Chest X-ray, PA view. Patient: 44 years old, sex F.
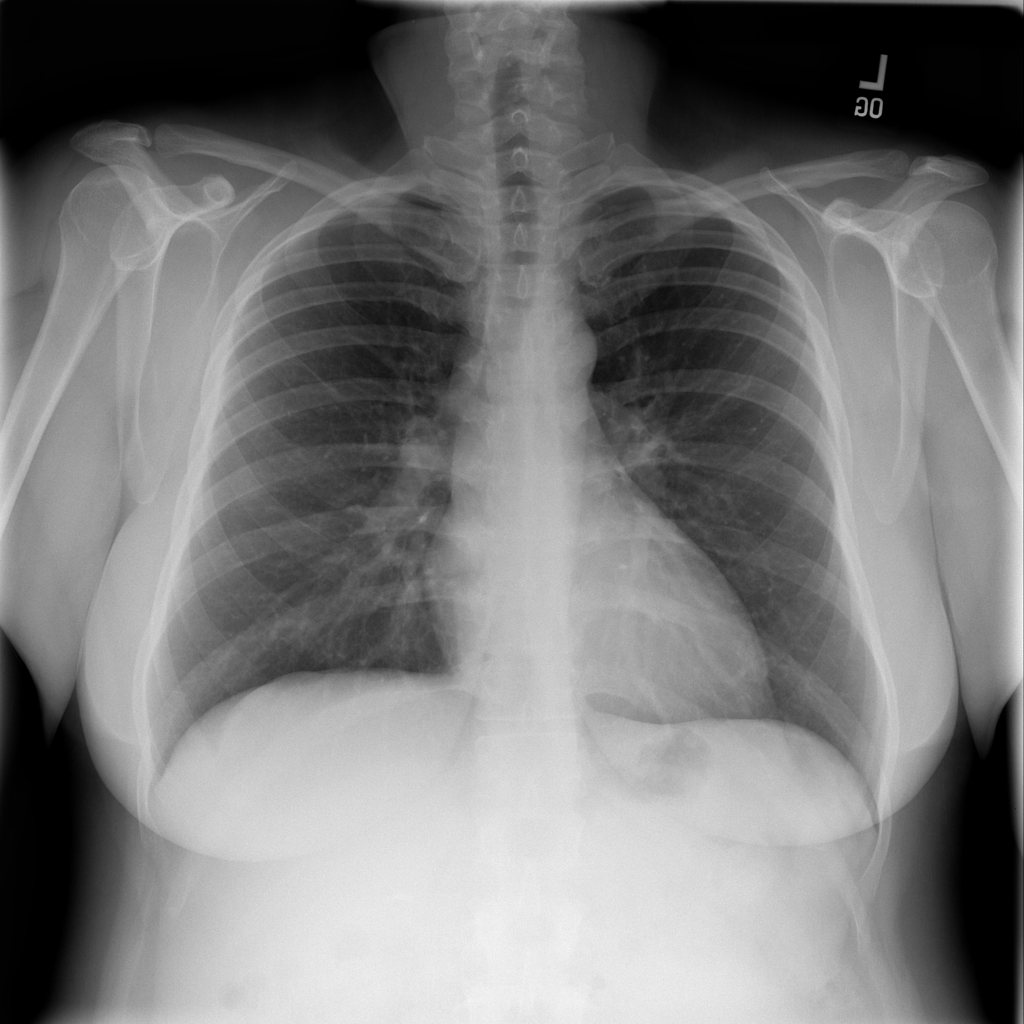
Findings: No Finding